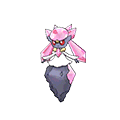
Pok\u00e9mon: diancie